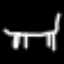
Label: bed